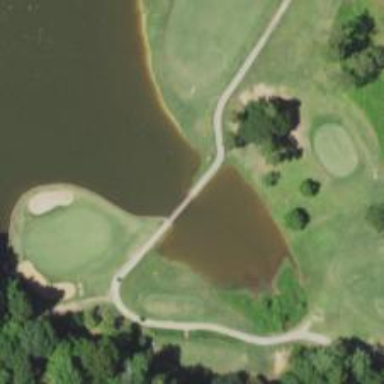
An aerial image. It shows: Path bridge crossing golf cartpath.